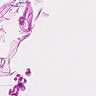
Metastatic tissue present: no